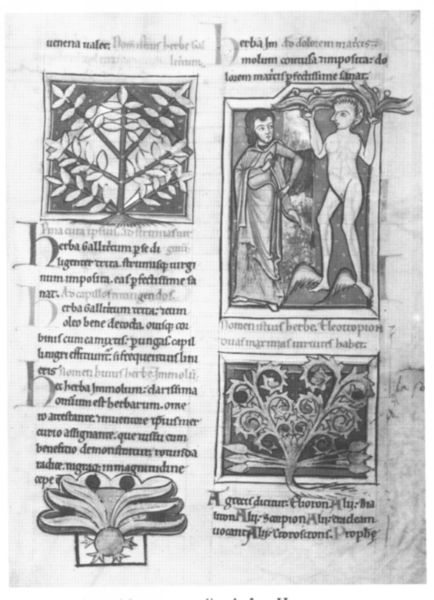
Titel: Medizinische und kräuterkundliche Texte: Herbarium (von Pseudo-Apuleius), De herbis feminis (von Pseudo-Dioscorides), De medicina ex animalibus (von Sextus Placitus)
Institution: London, British Library
Schlagwörter: baum, blätter, feder, flügel, gott, mann, nackt, äste, alt, bibel, blass, kleidung, rahmen, strauch, figur, mantel, personen, pflanze, pflanzen, ranken, schrift, bilder, vegetation, füsse, figuren, papst, buch, kloster, nakt, seite, illustration, schwarzweiß, text, buchseite, pergament, wurzeln, christus, teufel, mittelalter, fabelwesen, mönch, heiliger, miniatur, christentum, handschrift, pfeile, testament, latein, bister, buchillustration, buchmalerei, psalter, bildfelder, manuskript, münch, illuminiert, buchkunst, bibelseite, alraune, flügel füsse